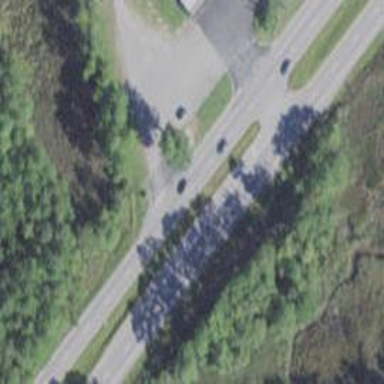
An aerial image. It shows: Asphalt trunk highway.